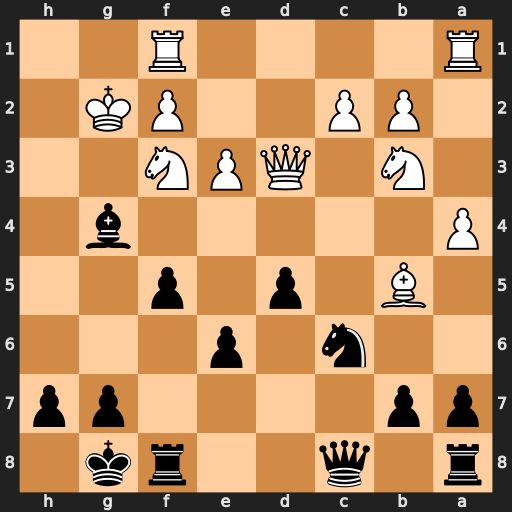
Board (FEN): r1q2rk1/pp4pp/2n1p3/1B1p1p2/P5b1/1N1QPN2/1PP2PK1/R4R2
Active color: b
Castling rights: -
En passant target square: -
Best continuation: Bxf3+ Kxf3 Ne5+ Ke2 Nxd3